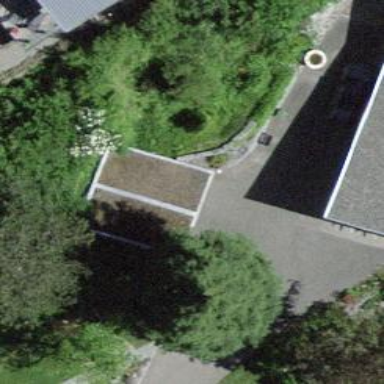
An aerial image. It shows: Garage.